Question: I am working on integration JIRA api, how can i create a new project into JIRA through api
from api documentation i can see end points for listing the projects and some other project related activity, but there is no any end point to create a new project into the JIRA.
i have attached a piece of <URL> screenshot, in the screenshot there is no any POST url mentioned for creating the project..
For completing my work i am using c#.Net with console based application.
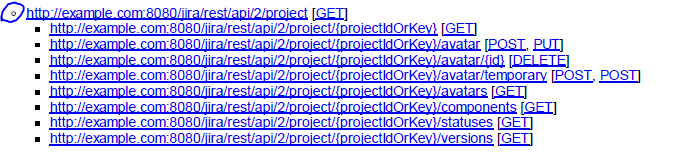
Answer: Create Project is not supported yet for REST API. Here's <URL> as of 2013, and I am not sure if they got it now. Please search over to find if they got it in newer versions.
You might have to create a project first in the web application, and work with creating and editing issues etc from your API client.
Hope this helps!